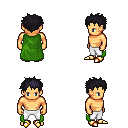
a pixel art fantasy rpg character, male body template, human, tanned skin, green cape, white pants, raven bedhead hairstyle, gold boots, four views (front, back, left, right), 2x2 character sprite sheet, small pixel art, hard edges, no anti-aliasing